Question: I recently moved over a thousand Paperlclip attachments from local storage to Amazon S3 using the <URL>, but to summarize, I used the following command to migrate all the old attachments.
'''
s3cmd sync my-app/public/system/ s3://mybucket
'''
I updated my codebase to make use of the new S3 bucket, I've tested the connection and everything works fine. In fact, I can upload new attachments to the remote S3 bucket through my application and view/download them no problem. However, it seems somewhere along the lines Paperclip and S3 aren't in sync with one another, all the attachments that I moved over to my s3 bucket (blurred out in the image below) are returning 403s if I try and access them through my application. But new attachments uploaded to the same bucket are loaded just fine.

I have an IAM group setup with the following configuration:
'''
{
"Version": "2012-10-17",
"Statement": [
{
"Effect": "Allow",
"Action": "s3:*",
"Resource": "arn:aws:s3:::mybucket/*"
}
]
}
'''
Judging from the fact that I can upload new attachments to S3 I'm going to say the connection established just fine. I believe I setup s3cmd to connect to my bucket via a different IAM user account than the one accessing the bucket through my application. Could it perhaps be a permission issue? If so, can I change the permissions above in any way to grant access to those files?
I'm using the <URL> to integrate paperclip with S3.
I thought it might have been an ownership issue as I uploaded the files using admin keys rather than the ones I use in my application. I purged the bucket and resynced s3cmd after configuring it to use the same keys that the application was using. I'm met with the same result, however.
I can verify my permissions & connection further by going into my production console for my application and interacting with my bucket manually. Everything is working perfectly fine, i.e. I can retrieve files that my browser returns 403s for.
'''
> s3 = AWS::S3.new
=> <AWS::S3>
> bucket = s3.buckets['mybucket']
=> #<AWS::S3::Bucket:mybucket>
> bucket.exists?
=> true
> image = bucket.objects["SomeFolder/SomeImage.jpg"]
=> <AWS::S3::S3Object:SomeFolder/SomeImage.jpg>
> puts image.read
=> !^Dtyaelh=mf ... machine code
'''
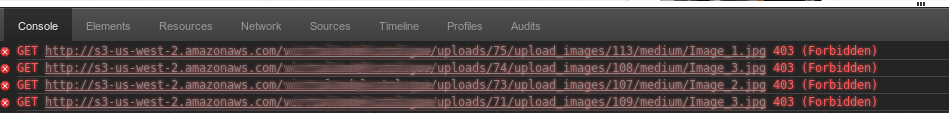
Answer: It looks like your S3 bucket policy is not allowing Public Read access from Public users properly. Try something like:
'''
{
"Version": "2008-10-17",
"Statement": [
{
"Sid": "AllowPublicRead",
"Effect": "Allow",
"Principal": {
"AWS": "*"
},
"Action": [
"s3:GetObject"
],
"Resource": [
"arn:aws:s3:::my-brand-new-bucket/*"
]
}
]
}
'''
The fact you are able to access these files as a public user when you manually apply the public read permissions confirms your bucket policy is not granting read access correctly.
When you use a public S3 URL to access the files, there is no authenticated user.